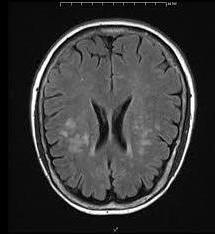
Label: notumor